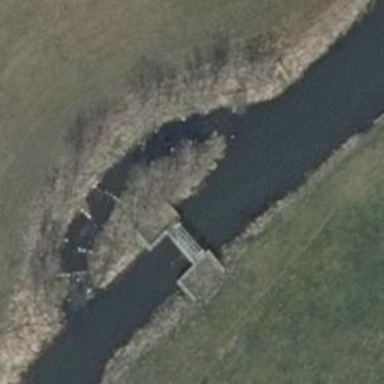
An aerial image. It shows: Weir in waterway.